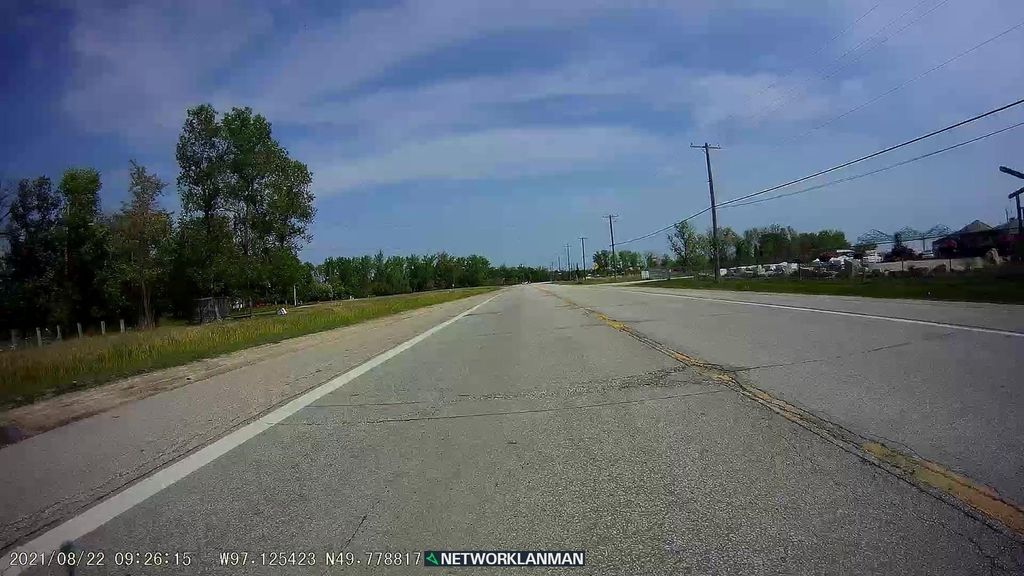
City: winnipeg